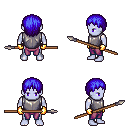
a pixel art fantasy rpg character, male body template, dark elf, purple skin, steel chest armor, magenta pants, blue plain hairstyle, gold gloves, spear, four views (front, back, left, right), 2x2 character sprite sheet, small pixel art, hard edges, no anti-aliasing